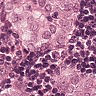
Metastatic tissue present: yes